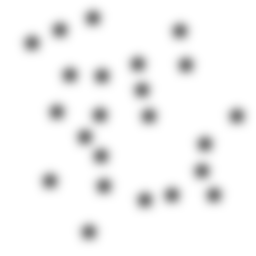
Squares: 0
Triangles: 0
Stars: 23
Total shapes: 23